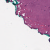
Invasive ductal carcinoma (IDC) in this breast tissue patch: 0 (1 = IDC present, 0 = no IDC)